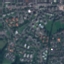
Land use / land cover class: Residential